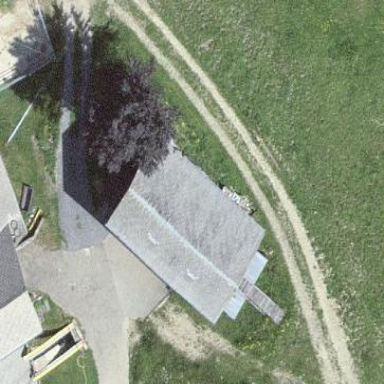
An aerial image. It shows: Shed building.